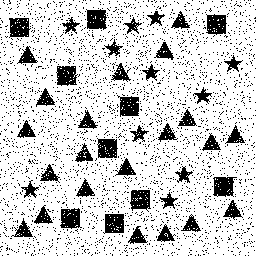
Squares: 10
Triangles: 21
Stars: 11
Total shapes: 42